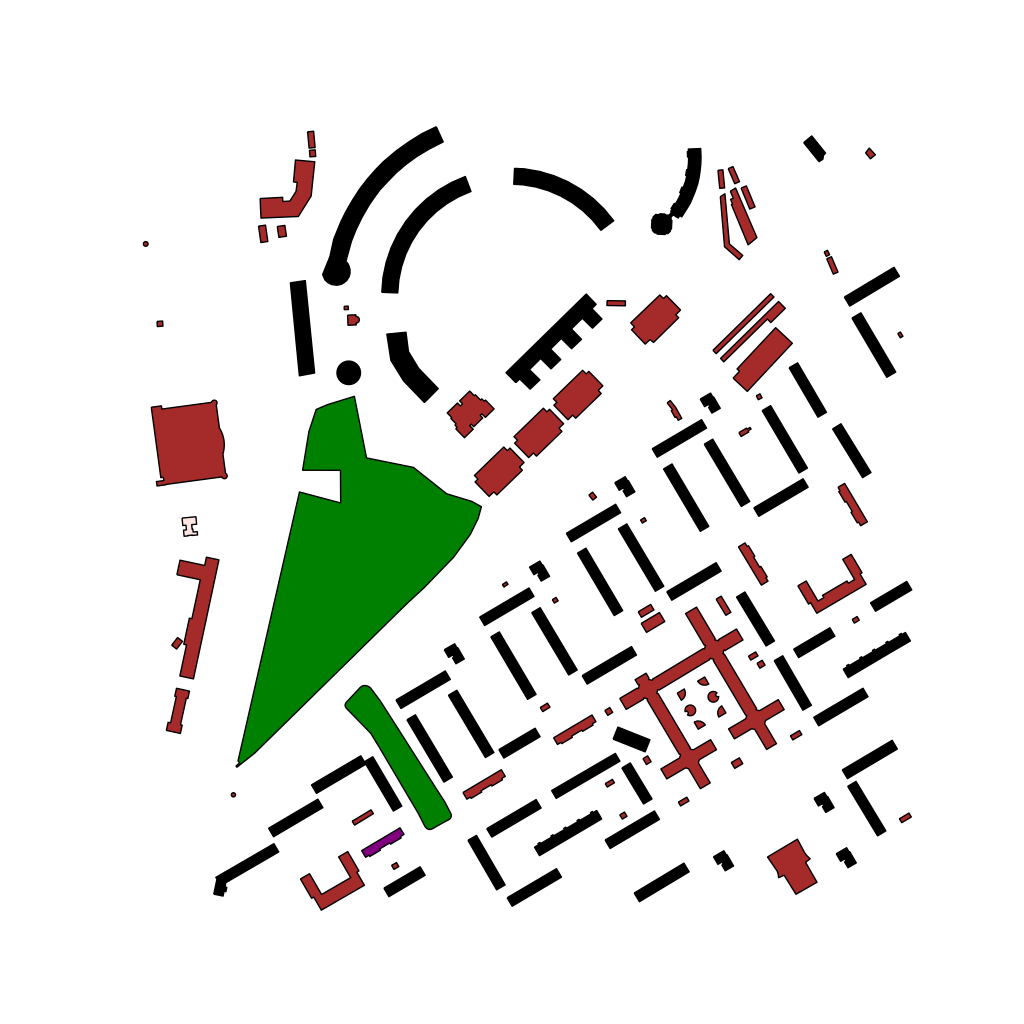
Tags: overhead vector_map, business, industrial, recreation, residential, modern, soviet, high_rise, individual_rise, low_rise, medium_rise, density_2, Building, Facility, Gas, Kinder, Park, 1.0 km²